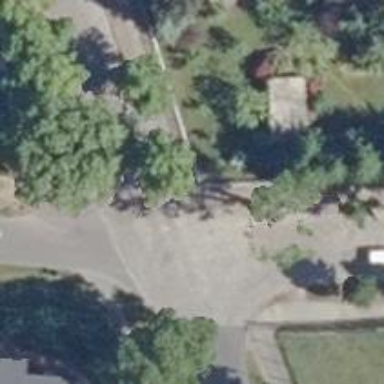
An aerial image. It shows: Residential road with sidewalks on both sides.